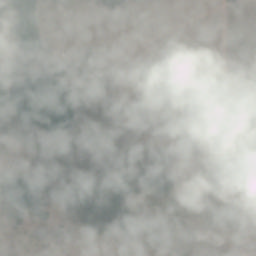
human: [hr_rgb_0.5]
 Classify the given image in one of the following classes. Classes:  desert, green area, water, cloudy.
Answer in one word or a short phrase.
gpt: cloudy